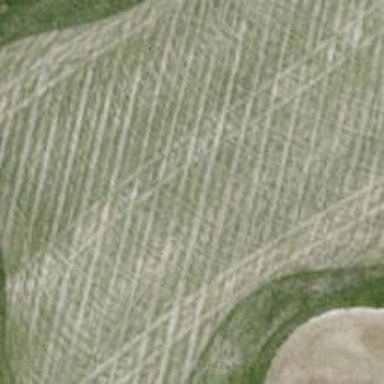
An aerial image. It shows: Golf hole.